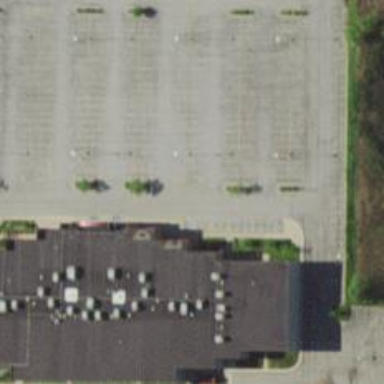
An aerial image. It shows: Retail building that includes cinema.